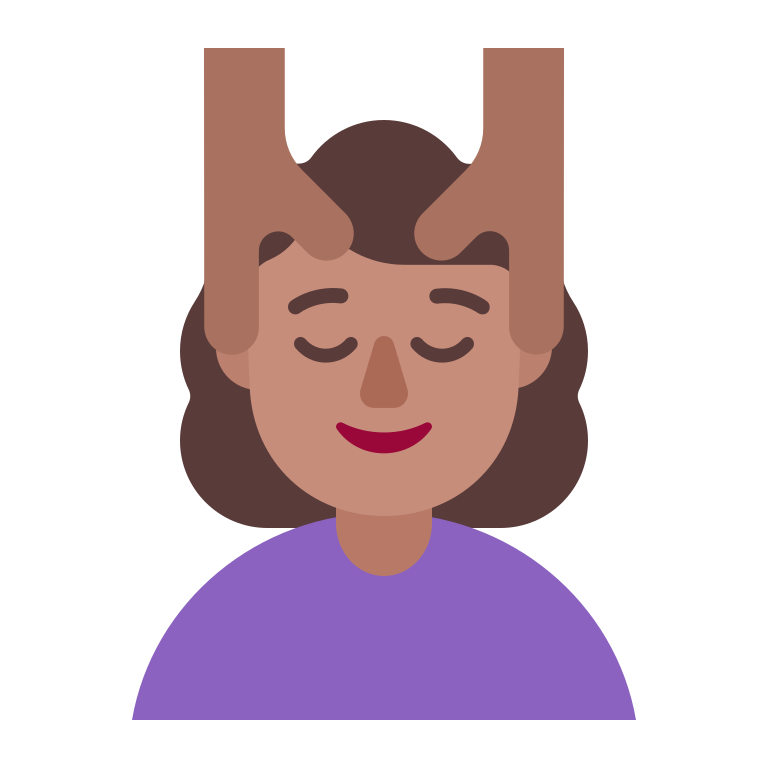
woman getting massage flat